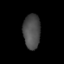
Tissue: lung
Cell type: Epithelial cells
Senescence score: 0.1589
Nuclear area (px): 582
Mean DAPI intensity: 76.125